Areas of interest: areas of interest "Scenic Spot"
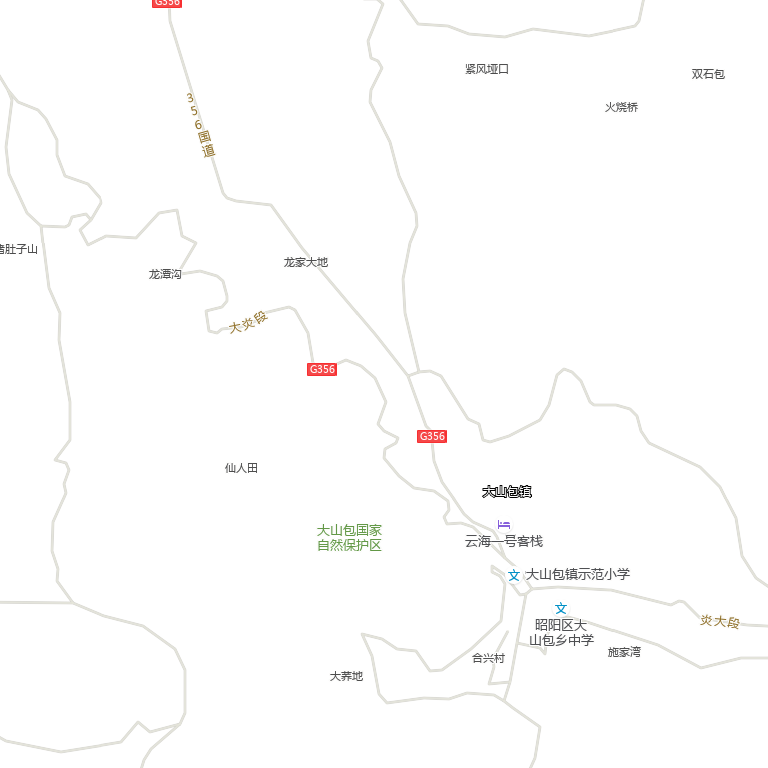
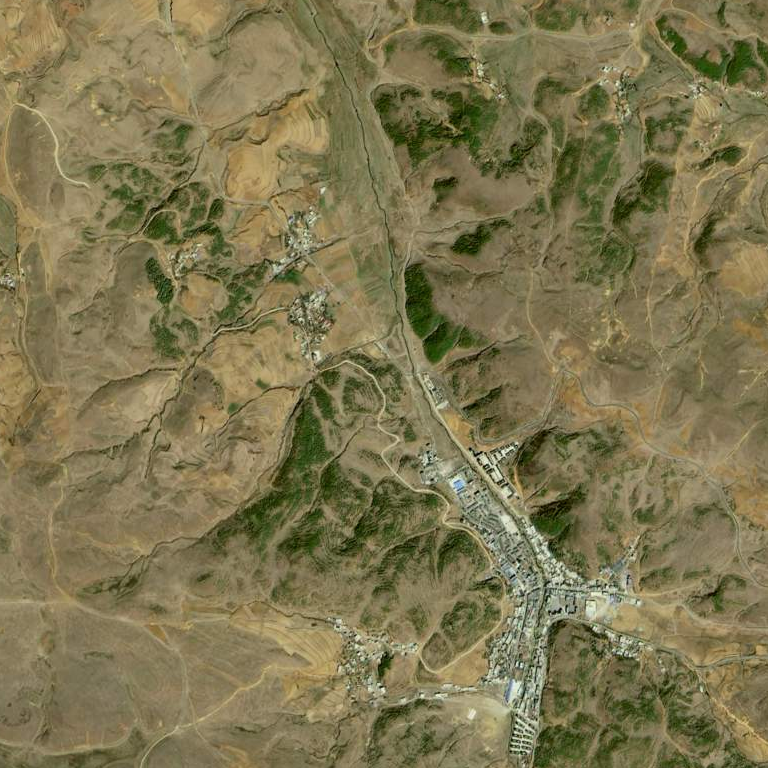